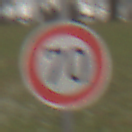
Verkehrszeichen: Geschwindigkeit70
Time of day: Midday
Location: Outdoor (Nature)
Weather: Overcast
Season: NotSpecified
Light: Natural